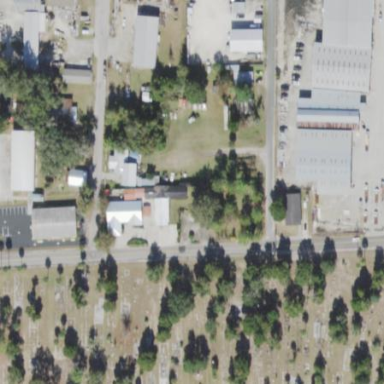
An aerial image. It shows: Cemetery.